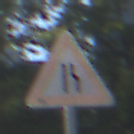
Verkehrszeichen: EinseitigVerengteFahrbahnRechts
Umgebung: Outdoor, Urban
Tageszeit: MorningAfternoon
Wetter: Clear
Licht: Natural
Jahreszeit: NotSpecified
Kontrast: HighContrast